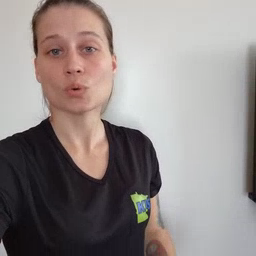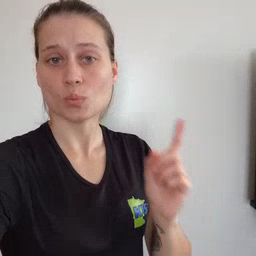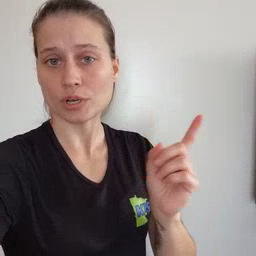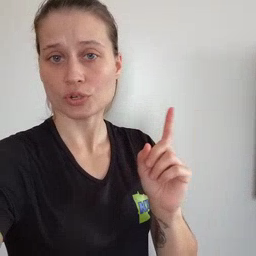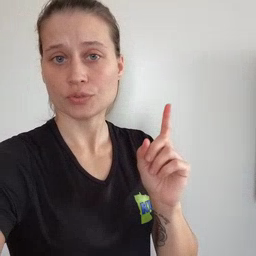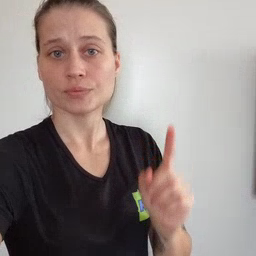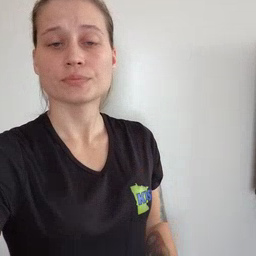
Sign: where